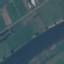
Label: River